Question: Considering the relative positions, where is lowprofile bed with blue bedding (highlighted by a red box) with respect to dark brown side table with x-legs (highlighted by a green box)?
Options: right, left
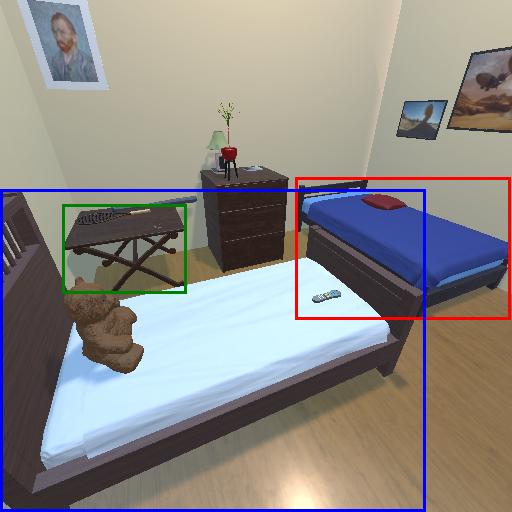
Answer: right